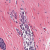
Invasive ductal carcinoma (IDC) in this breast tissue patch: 0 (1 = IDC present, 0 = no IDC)